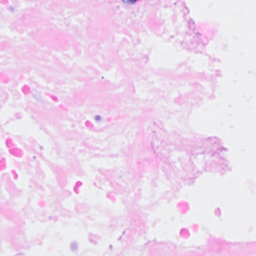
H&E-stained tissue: Breast